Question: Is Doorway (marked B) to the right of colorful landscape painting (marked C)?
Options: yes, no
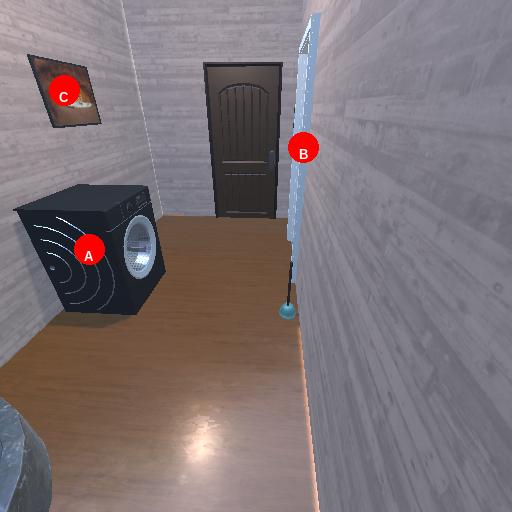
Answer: yes